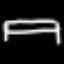
Label: bed